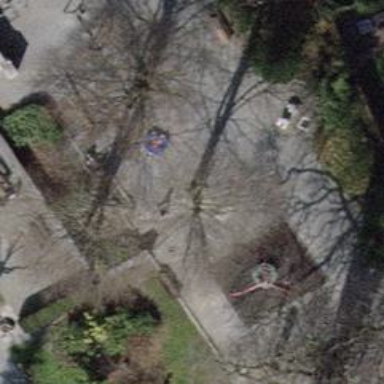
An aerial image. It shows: Playground with roundabout.